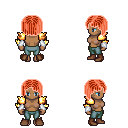
a pixel art fantasy rpg character, female body template, human, dark skin, gold arm armor, teal pants, red pageboy hairstyle, white cloth bracers, brown shoes, four views (front, back, left, right), 2x2 character sprite sheet, small pixel art, hard edges, no anti-aliasing